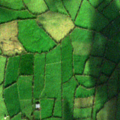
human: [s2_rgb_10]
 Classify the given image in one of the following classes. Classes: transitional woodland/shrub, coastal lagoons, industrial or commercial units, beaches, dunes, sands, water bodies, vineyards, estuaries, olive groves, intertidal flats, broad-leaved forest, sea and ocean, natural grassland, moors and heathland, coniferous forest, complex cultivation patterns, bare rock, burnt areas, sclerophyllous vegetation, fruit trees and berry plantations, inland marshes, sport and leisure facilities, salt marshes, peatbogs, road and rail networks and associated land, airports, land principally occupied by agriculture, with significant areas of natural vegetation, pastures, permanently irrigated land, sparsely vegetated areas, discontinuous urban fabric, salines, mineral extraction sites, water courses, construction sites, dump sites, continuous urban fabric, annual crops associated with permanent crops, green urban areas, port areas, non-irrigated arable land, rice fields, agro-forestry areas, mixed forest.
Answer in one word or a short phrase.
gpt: non-irrigated arable land, pastures